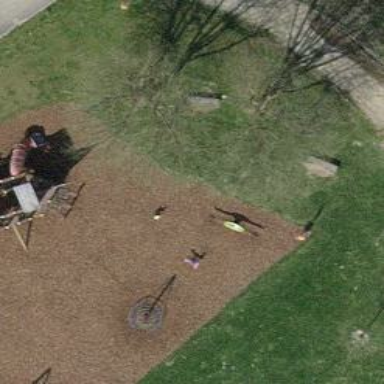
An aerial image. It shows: Playground featuring seesaw.